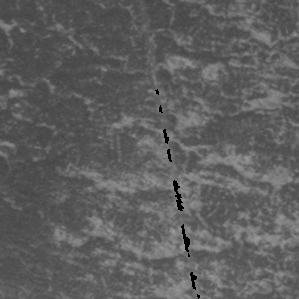
Label: frost